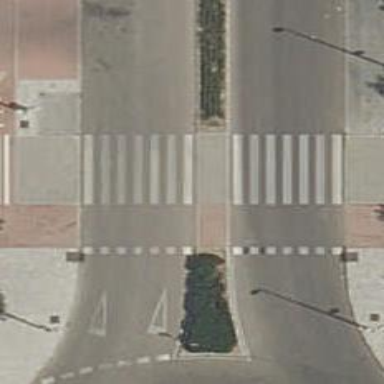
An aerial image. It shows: Zebra crossing on the road.